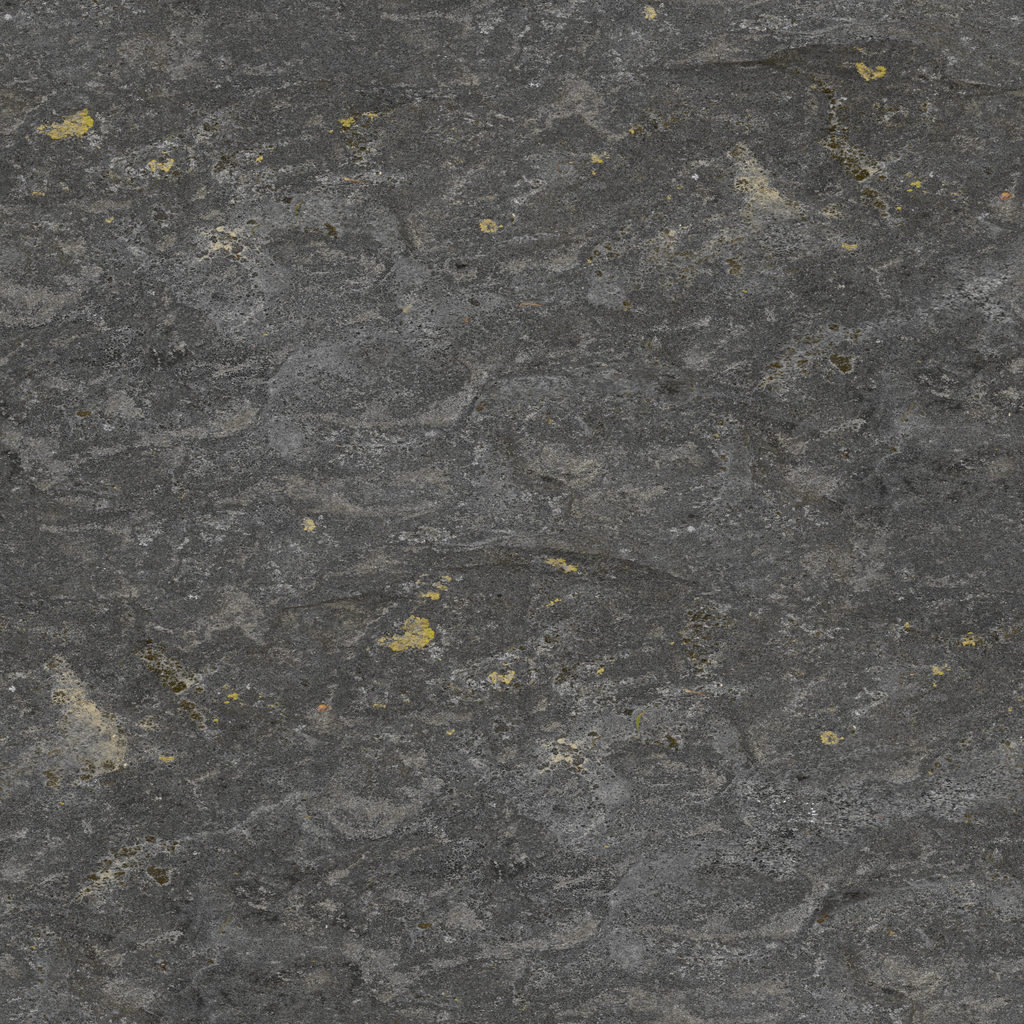
Texture map type: Color